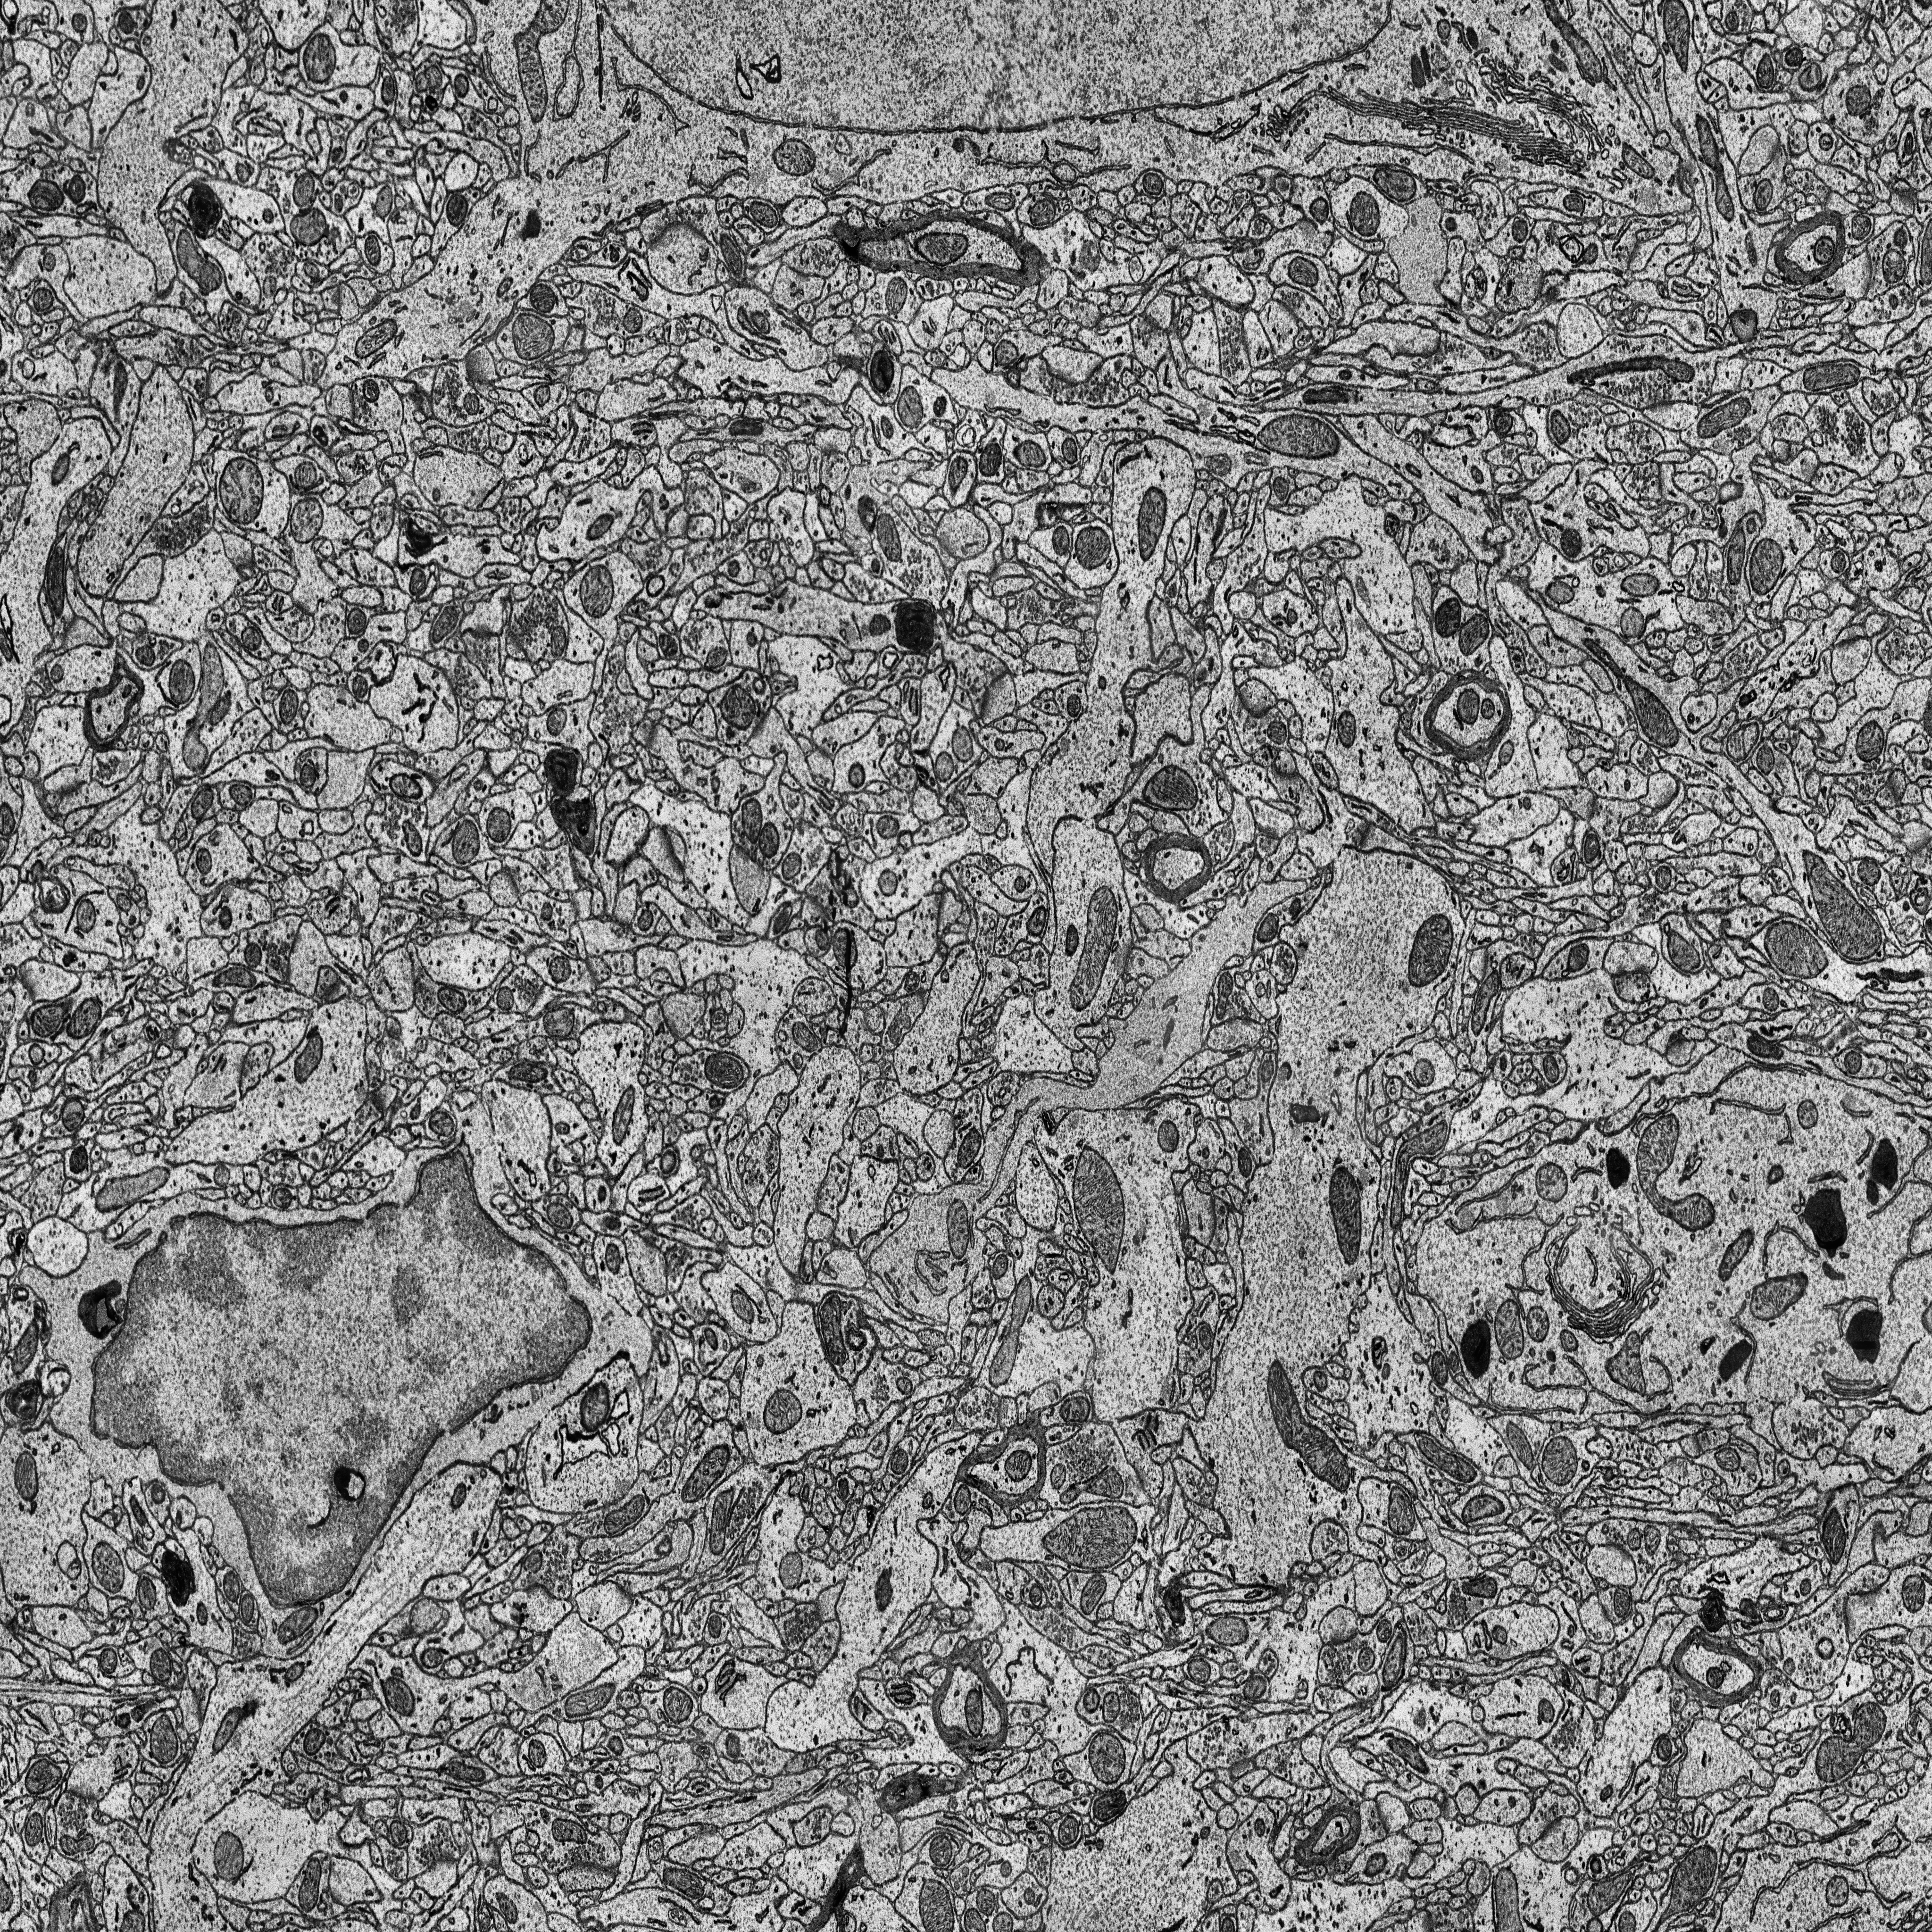
Electron microscopy slice of rat cortex tissue
Slice depth (z): 78
Mitochondria instances in slice: 373